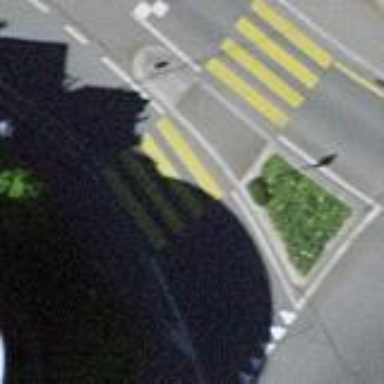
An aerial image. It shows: Traffic calming island.